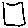
Label: square